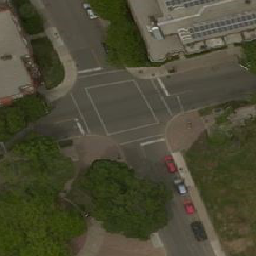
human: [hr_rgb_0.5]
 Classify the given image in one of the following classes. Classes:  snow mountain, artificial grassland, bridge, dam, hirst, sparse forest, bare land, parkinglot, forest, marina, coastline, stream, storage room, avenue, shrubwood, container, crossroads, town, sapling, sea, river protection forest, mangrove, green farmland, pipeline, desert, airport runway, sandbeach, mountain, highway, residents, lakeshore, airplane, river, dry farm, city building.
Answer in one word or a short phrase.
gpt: crossroads